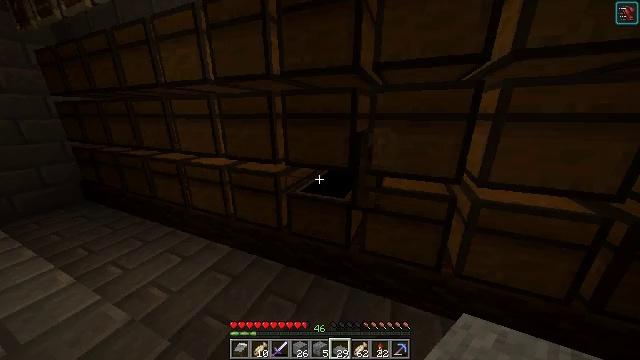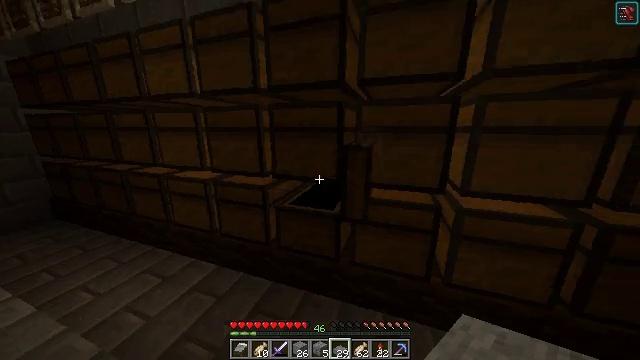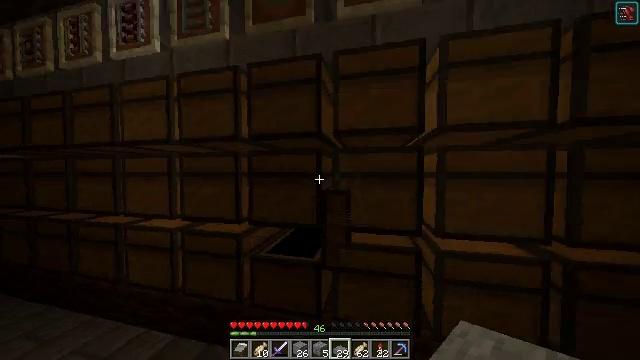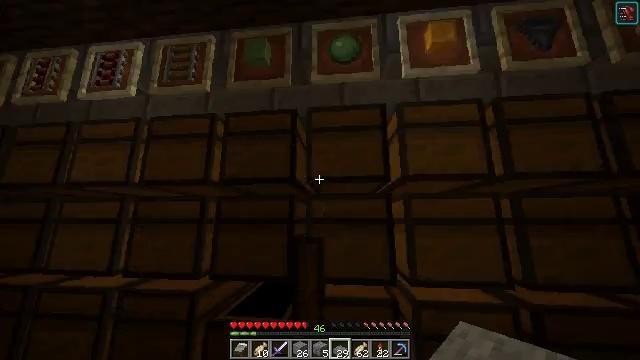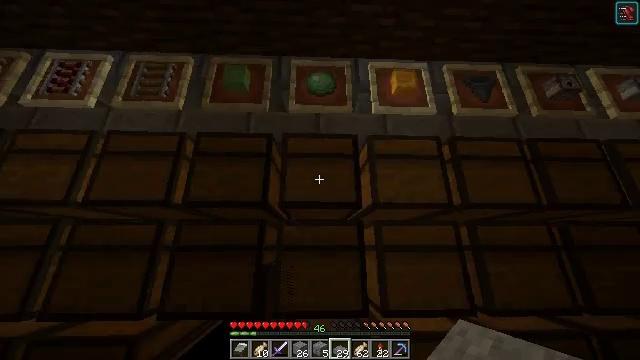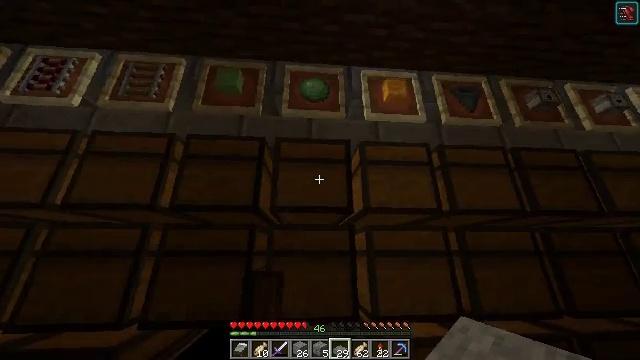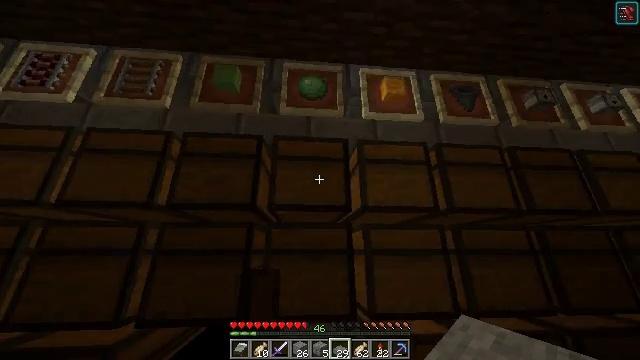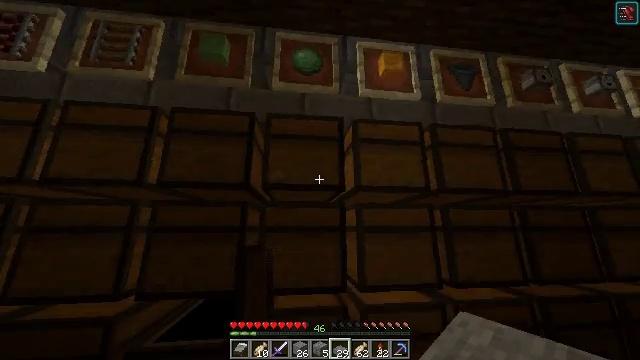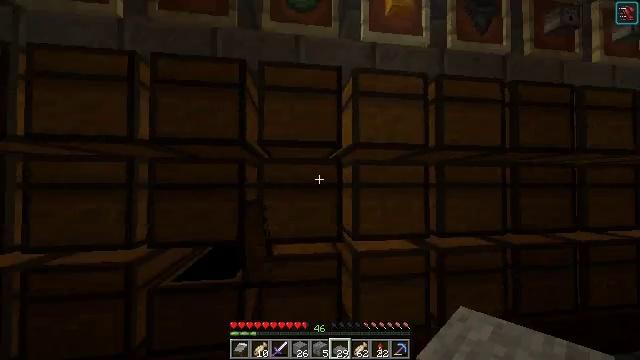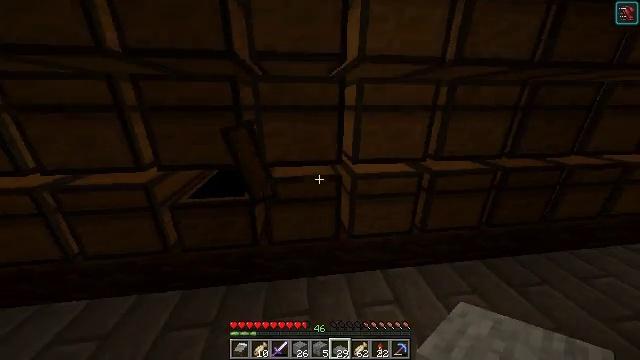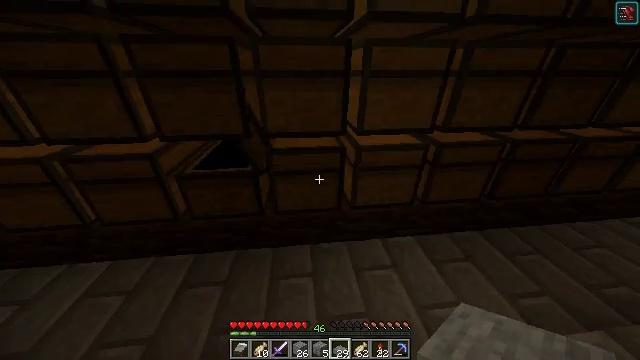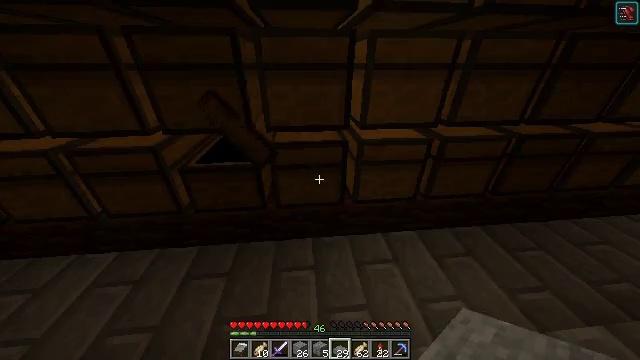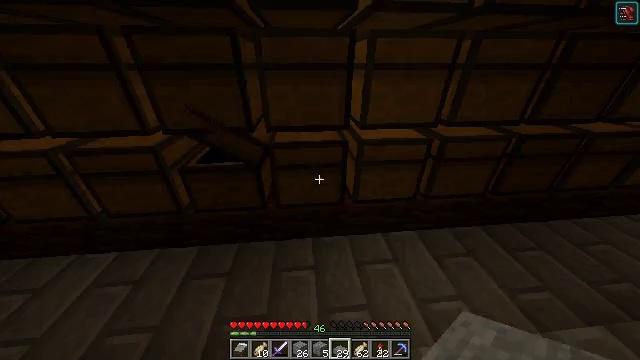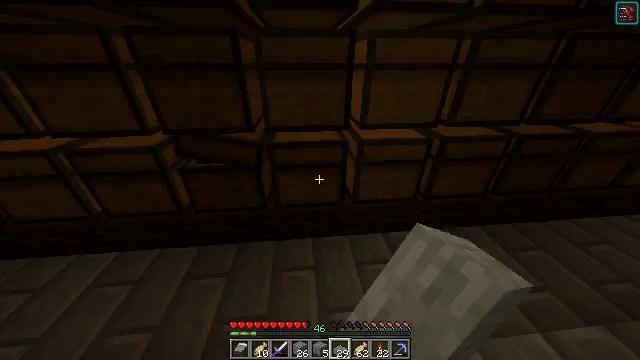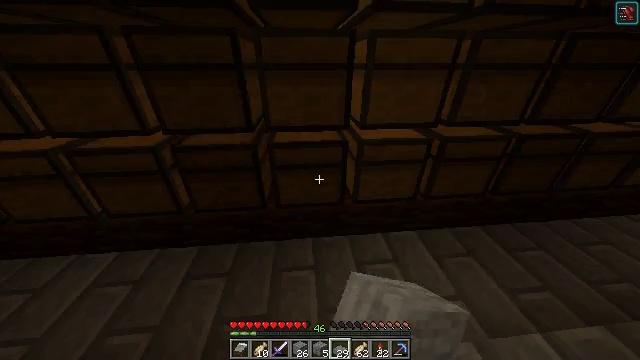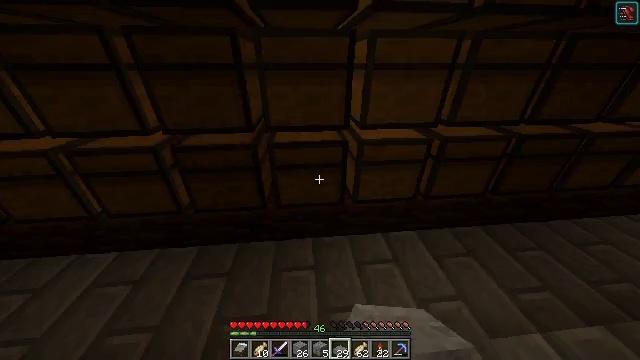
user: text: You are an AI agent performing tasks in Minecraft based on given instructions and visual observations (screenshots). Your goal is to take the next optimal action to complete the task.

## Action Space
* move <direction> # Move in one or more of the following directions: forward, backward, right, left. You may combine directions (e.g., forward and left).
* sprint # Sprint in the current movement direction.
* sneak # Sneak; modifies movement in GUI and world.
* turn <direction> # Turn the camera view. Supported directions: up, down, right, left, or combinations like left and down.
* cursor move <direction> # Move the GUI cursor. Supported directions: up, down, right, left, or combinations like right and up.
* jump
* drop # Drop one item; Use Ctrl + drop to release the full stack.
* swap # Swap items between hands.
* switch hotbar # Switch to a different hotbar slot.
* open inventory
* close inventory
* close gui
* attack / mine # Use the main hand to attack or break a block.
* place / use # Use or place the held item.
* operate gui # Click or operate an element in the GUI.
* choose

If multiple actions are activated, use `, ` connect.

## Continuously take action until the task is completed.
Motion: motion action
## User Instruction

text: Make a slime block by placing slimeballs in the crafting table.
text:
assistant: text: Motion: turn right and up, open inventory
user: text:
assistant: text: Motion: turn right and up
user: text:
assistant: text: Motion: turn right and up
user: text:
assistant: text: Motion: turn right and up
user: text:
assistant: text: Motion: turn right and up
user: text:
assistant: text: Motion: no_op
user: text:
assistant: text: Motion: turn right and down
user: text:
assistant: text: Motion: turn down
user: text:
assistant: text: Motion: turn down
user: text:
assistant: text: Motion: turn left and down
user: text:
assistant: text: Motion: turn down
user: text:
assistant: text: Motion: use / place
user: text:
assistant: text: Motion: use / place
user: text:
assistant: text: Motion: use / place
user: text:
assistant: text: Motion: no_op
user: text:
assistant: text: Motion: no_op
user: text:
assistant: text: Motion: no_op
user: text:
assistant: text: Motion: no_op
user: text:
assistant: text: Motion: no_op
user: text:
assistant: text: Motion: no_op
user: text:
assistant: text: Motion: no_op
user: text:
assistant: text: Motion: no_op
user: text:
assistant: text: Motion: no_op
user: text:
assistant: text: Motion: no_op
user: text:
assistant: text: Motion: no_op
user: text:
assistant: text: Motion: close inventory
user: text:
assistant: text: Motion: close inventory
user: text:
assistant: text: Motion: turn up, close inventory
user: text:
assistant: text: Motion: turn left and up
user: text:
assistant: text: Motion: turn up, use / place